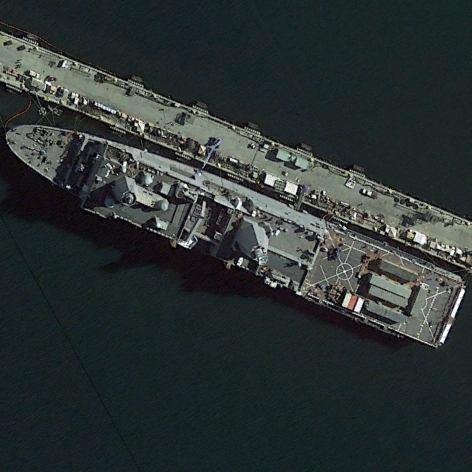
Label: combat